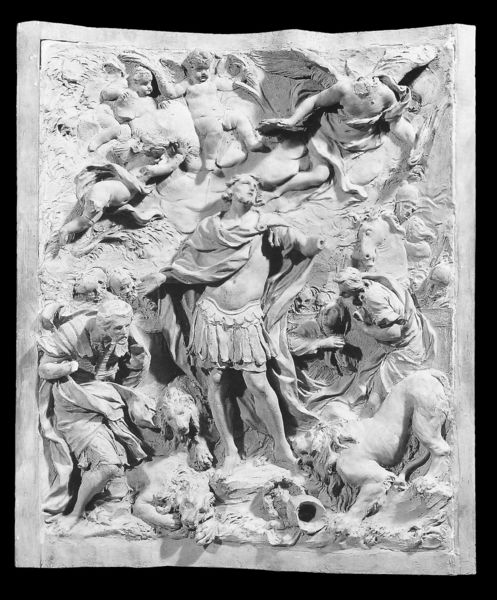
Titel: Martyrium des Heiligen Eustachio (Bozzetto)
Künstler: Melchiorre Cafà
Institution: Rom, Museo di Palazzo Venezia
Schlagwörter: flügel, himmel, kampf, mann, umhang, menschen, grau, männer, hund, hunde, tier, tuch, rock, alt, bart, haare, fliegen, pferd, reiter, engel, krug, putte, skulptur, relief, oben, lamm, loch, helm, ritter, löwen, verdammnis, löwe, gips, putten, göttlich, römisch, inferno, tire, mnn